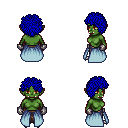
a pixel art fantasy rpg character, female body template, orc, green skin, overskirt, robe skirt, blue curly afro hairstyle, metal gloves, metal boots, four views (front, back, left, right), 2x2 character sprite sheet, small pixel art, hard edges, no anti-aliasing